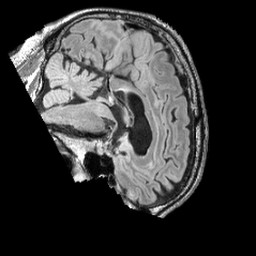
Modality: FLAIR
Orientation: sagittal
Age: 75
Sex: male
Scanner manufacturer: siemens
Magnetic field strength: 3 T
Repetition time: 5 s
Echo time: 0.387 s